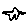
Label: star